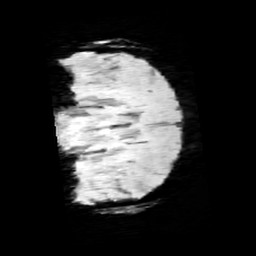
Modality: minIP
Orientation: coronal
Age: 11
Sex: male
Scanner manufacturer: siemens
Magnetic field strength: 3 T
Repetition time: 0.027 s
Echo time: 0.02 s